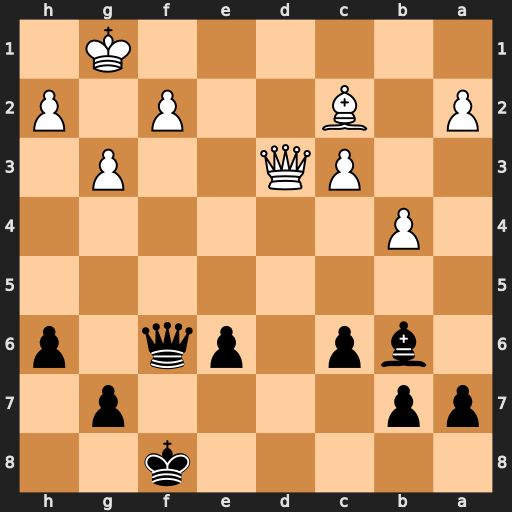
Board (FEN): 5k2/pp4p1/1bp1pq1p/8/1P6/2PQ2P1/P1B2P1P/6K1
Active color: b
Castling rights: -
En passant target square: -
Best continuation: Qxf2+ Kh1 Qg1#